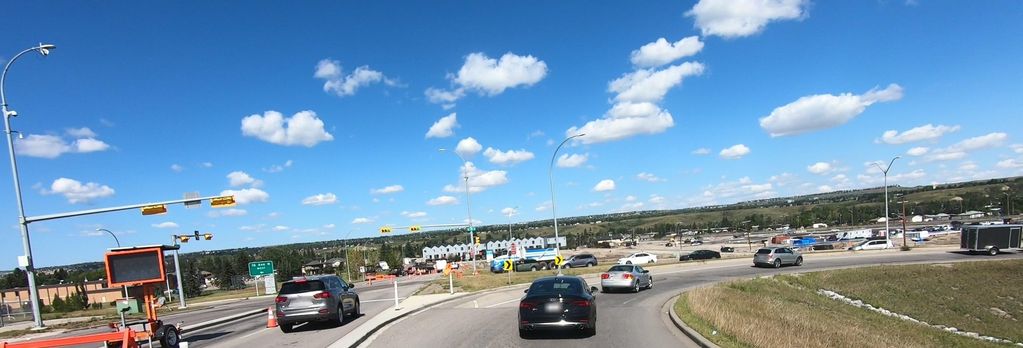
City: calgary